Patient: sex F, age 69
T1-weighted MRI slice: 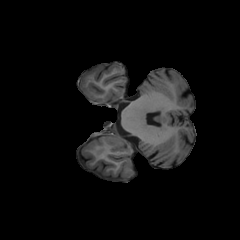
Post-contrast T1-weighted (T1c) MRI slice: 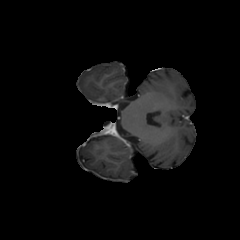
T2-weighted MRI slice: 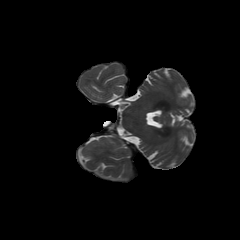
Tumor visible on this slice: no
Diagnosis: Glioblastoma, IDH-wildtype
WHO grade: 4